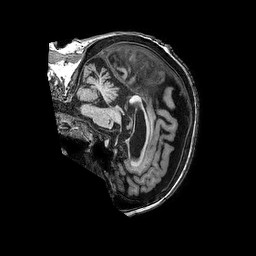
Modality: T1w
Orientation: sagittal
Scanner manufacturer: philips
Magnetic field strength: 3 T
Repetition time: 0.006824 s
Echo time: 0.003102 s